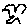
Label: bird